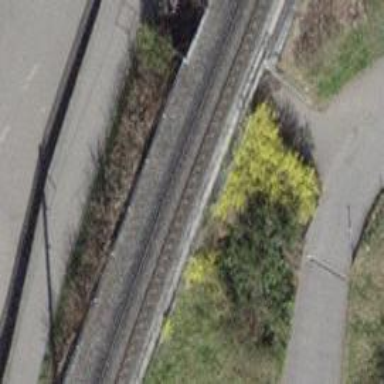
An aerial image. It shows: Narrow gauge railway bridge with electrified contact lines.